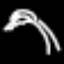
Label: palm tree